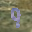
Label: 9